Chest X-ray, AP view. Patient: 53 years old, sex M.
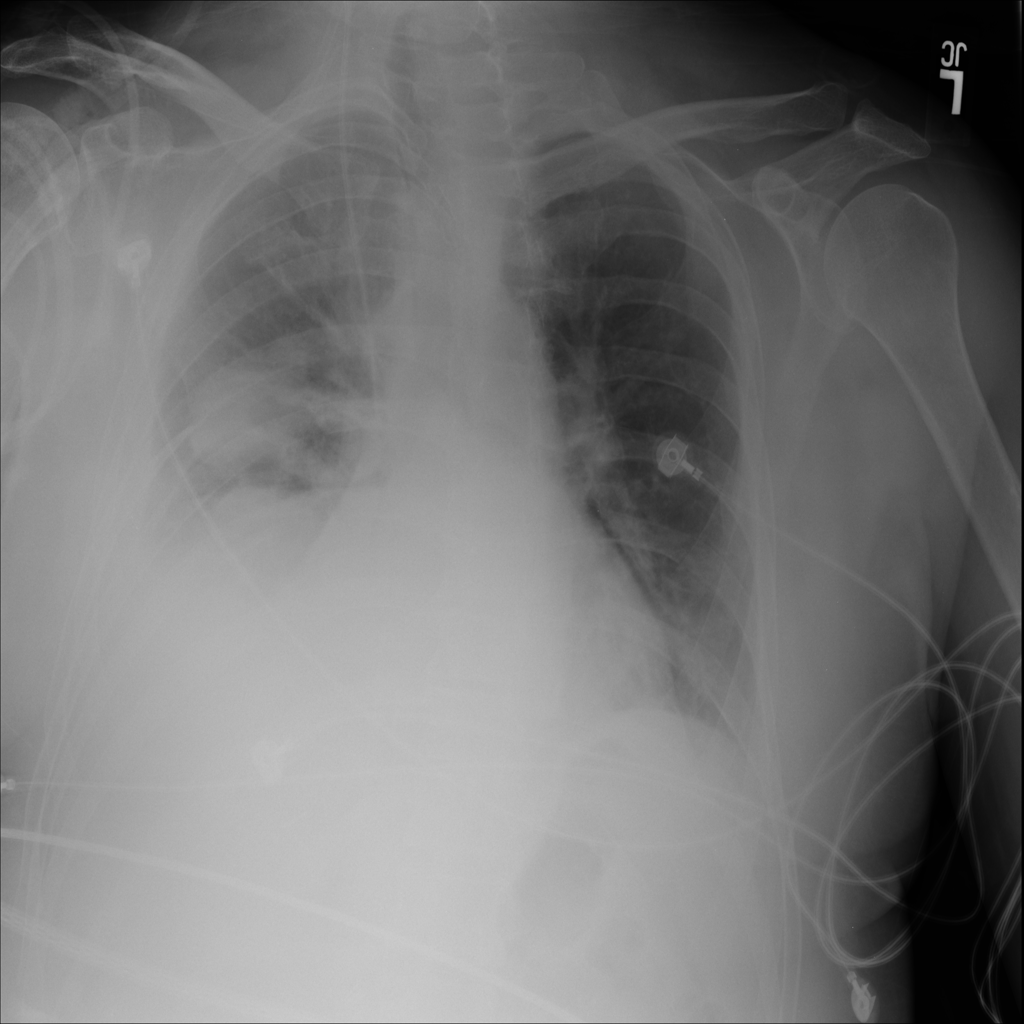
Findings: Effusion